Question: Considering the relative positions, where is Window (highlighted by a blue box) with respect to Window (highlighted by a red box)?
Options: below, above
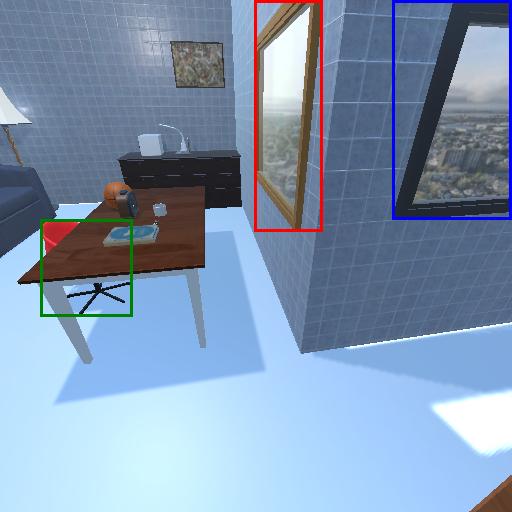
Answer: below